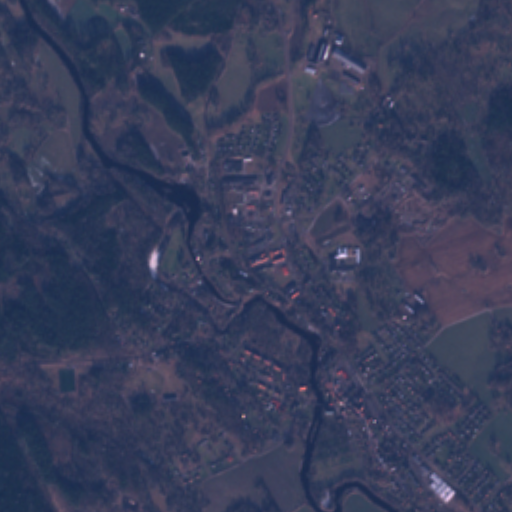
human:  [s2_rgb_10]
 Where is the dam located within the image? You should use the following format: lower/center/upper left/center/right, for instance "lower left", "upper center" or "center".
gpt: The dam is located in the center of the image.
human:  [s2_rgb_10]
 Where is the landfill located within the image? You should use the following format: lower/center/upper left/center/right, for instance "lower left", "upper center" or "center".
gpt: The landfill is located in the lower left of the image.
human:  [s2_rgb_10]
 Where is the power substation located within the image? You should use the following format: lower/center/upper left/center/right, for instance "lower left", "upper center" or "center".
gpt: The power substation is located in the center of the image.
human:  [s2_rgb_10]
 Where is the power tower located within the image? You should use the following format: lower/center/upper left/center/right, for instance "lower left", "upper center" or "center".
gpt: The power tower is located in the center left of the image.
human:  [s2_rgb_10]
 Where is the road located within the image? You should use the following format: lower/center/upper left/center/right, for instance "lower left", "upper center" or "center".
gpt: There is no road in the image.